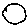
Label: circle